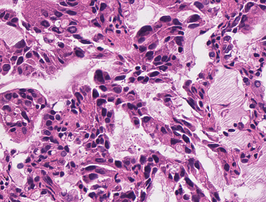
Tumor epithelial tissue: yes
Tumor-associated stroma tissue: no
Normal tissue: no